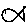
Label: fish